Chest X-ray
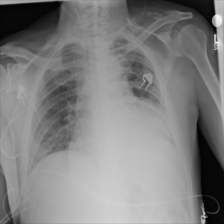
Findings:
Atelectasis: negative
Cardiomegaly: negative
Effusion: negative
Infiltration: negative
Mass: negative
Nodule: negative
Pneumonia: negative
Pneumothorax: negative
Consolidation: negative
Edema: negative
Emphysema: negative
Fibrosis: negative
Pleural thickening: negative
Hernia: negative